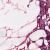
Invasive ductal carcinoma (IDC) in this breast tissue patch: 0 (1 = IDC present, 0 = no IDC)